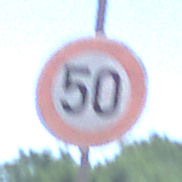
Verkehrszeichen: Geschwindigkeit50
Umgebung: Outdoor, Nature
Tageszeit: Midday
Wetter: Clear
Licht: Natural
Jahreszeit: Summer
Kontrast: HighContrast